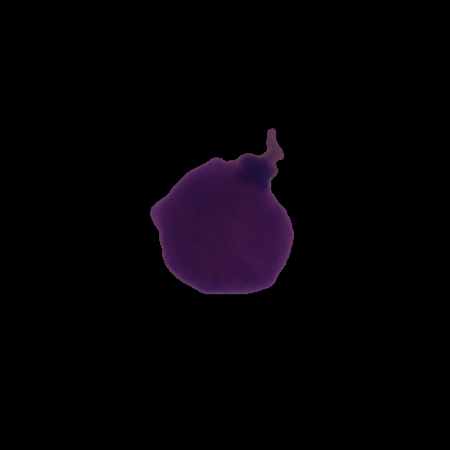
Label: healthy